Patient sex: M
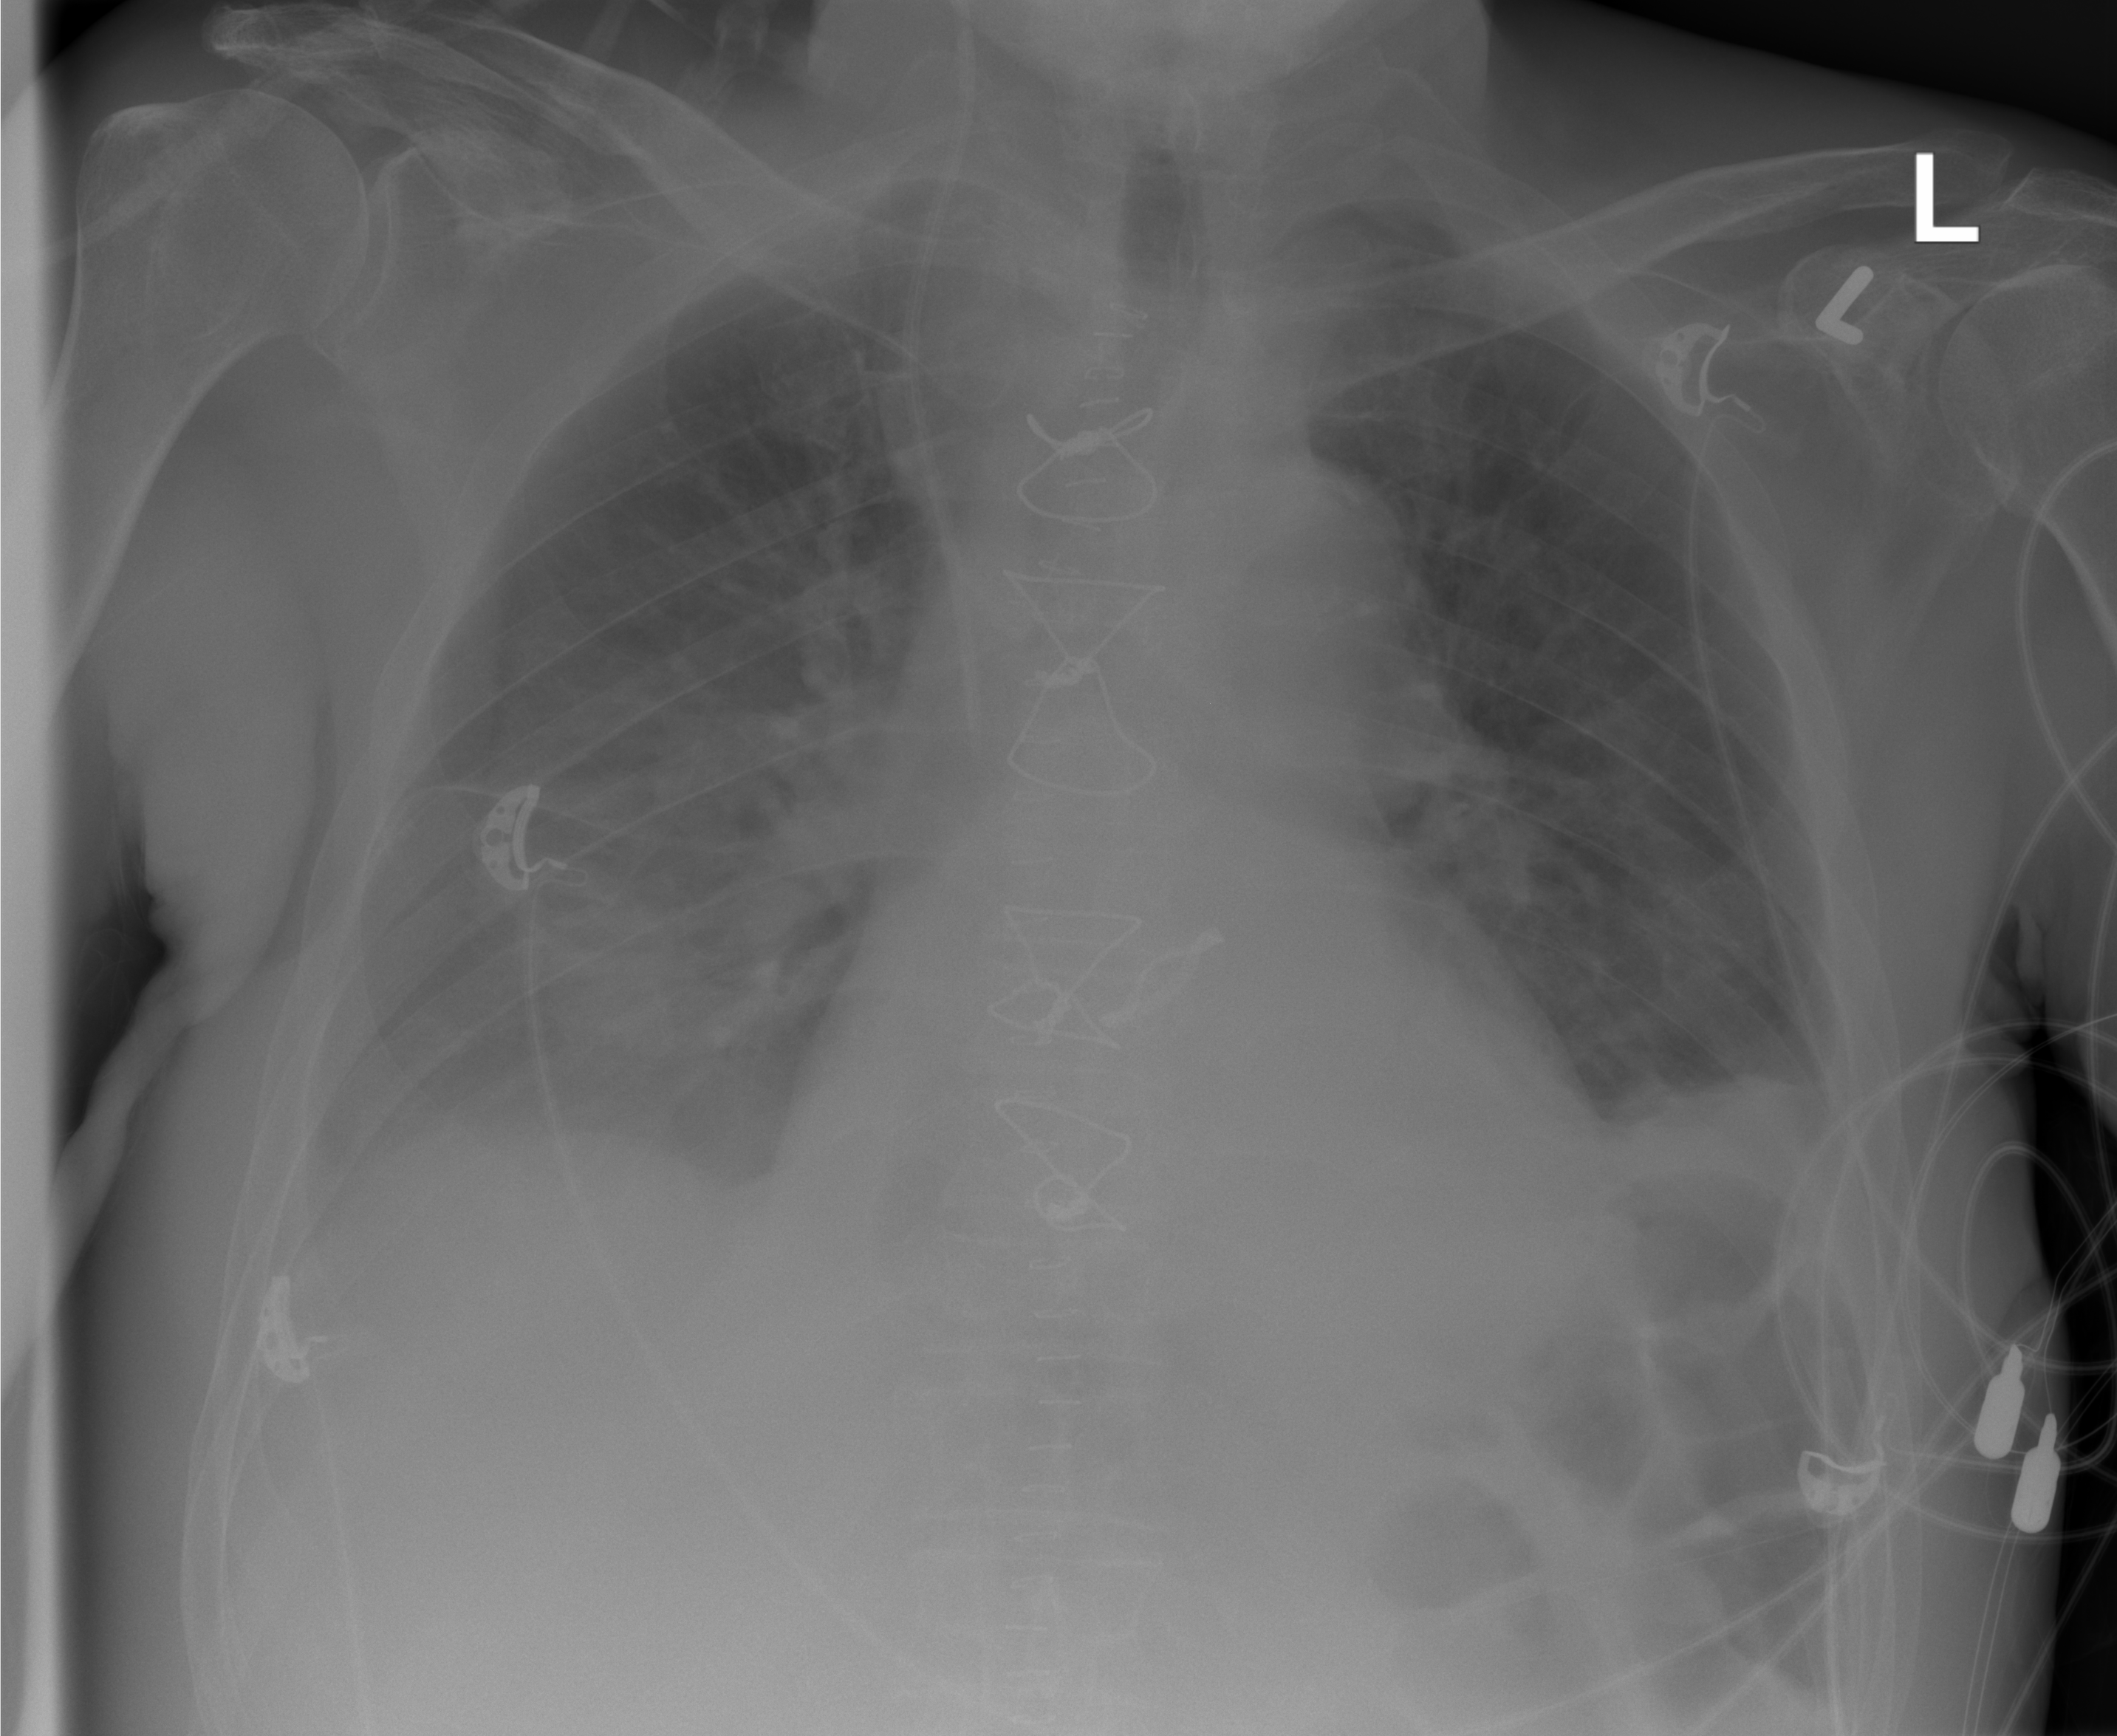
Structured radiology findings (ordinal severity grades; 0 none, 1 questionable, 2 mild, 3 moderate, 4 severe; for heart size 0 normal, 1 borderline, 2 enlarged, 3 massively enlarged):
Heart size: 0
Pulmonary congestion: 1
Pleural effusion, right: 2
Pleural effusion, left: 1
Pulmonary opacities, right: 1
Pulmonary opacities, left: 0
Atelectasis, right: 2
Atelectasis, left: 1